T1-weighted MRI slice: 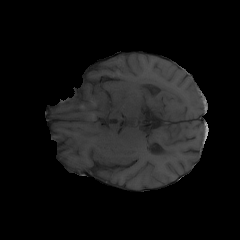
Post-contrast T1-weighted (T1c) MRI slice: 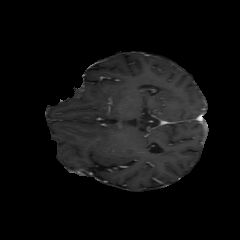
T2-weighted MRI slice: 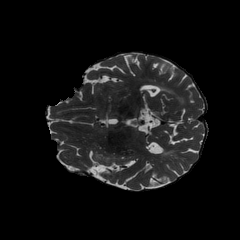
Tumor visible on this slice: no